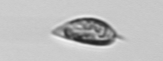
Label: Prorocentrum_triestinum